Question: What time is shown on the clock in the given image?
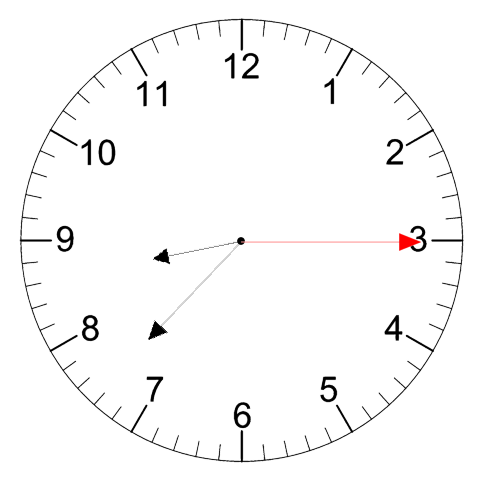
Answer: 08:37:15